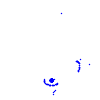
Particle: electron